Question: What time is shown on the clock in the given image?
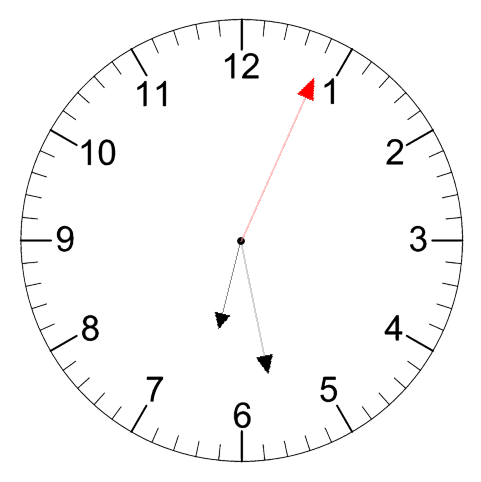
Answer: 06:28:04